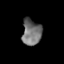
Tissue: lung
Cell type: Myeloid cells
Senescence score: 0.1619
Nuclear area (px): 491
Mean DAPI intensity: 112.758